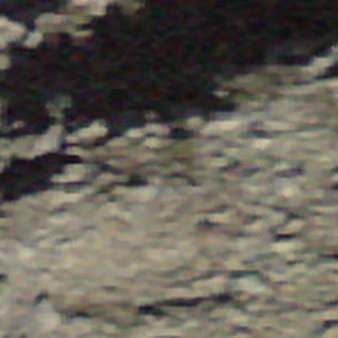
Label: other